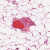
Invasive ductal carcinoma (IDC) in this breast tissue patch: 0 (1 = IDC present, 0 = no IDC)